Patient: sex F, age 61
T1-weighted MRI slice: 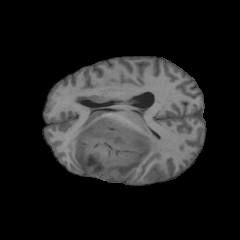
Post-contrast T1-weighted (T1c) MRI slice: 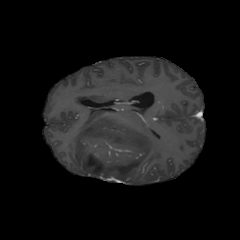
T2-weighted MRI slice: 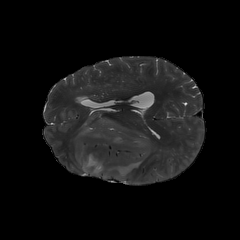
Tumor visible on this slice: yes
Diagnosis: Glioblastoma, IDH-wildtype
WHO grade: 4